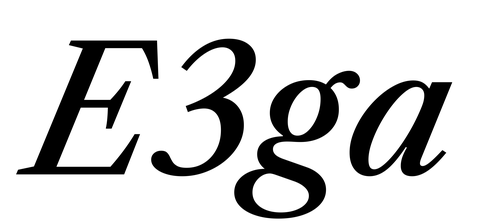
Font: LibreCaslonText-Italic_Medium_Italic